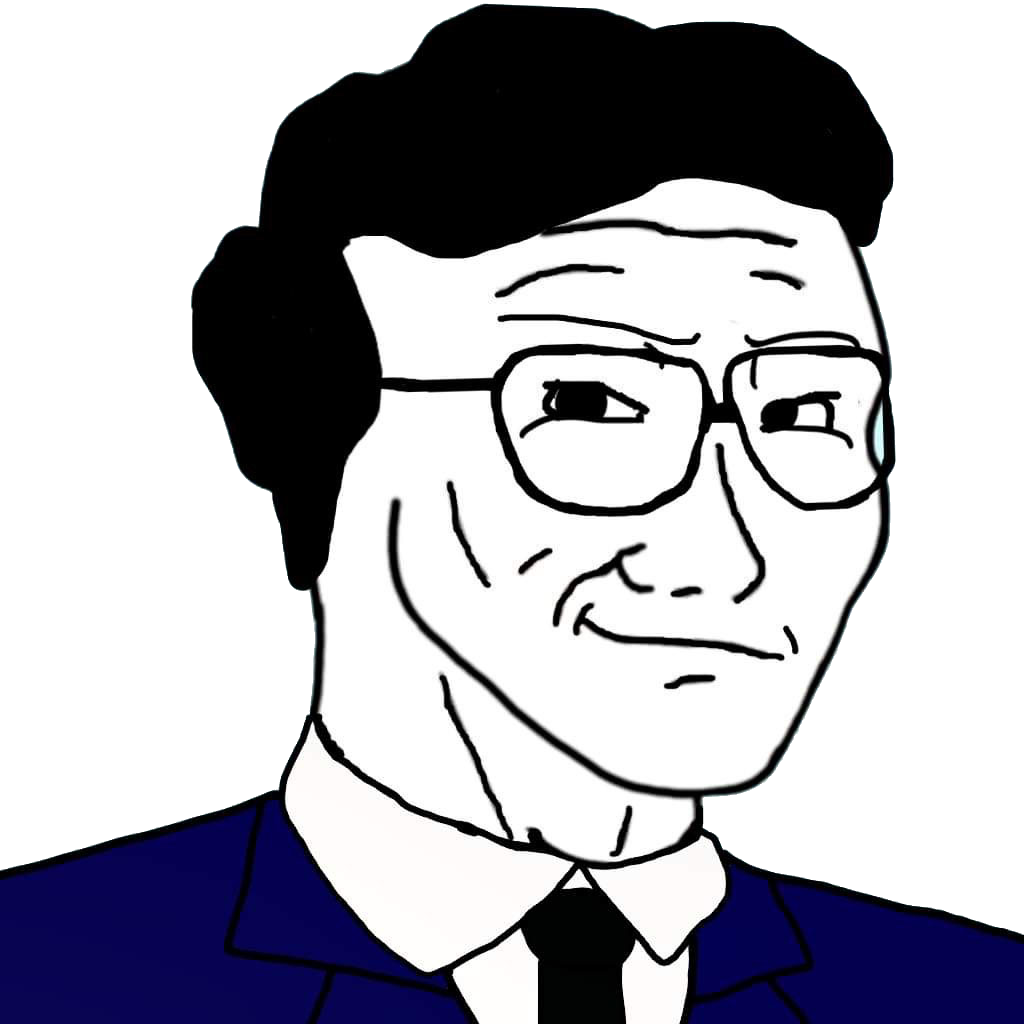
Label: 5_Smugjak